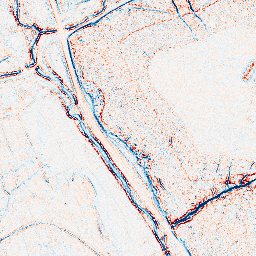
Category: edge_preserving
Decomposition family: bilateral
Decomposition parameters: d: 5
sigma_color: 50
sigma_space: 50
Upsampling method: quartic
Upsampling parameters: scale: 2
Upsampling scale: 2